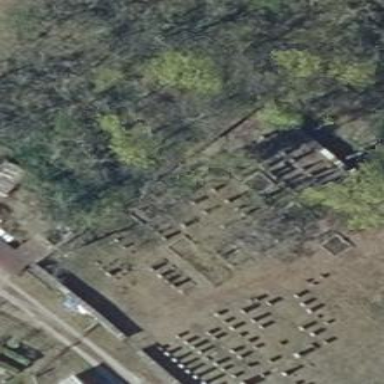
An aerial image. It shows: Cemetery or graveyard.